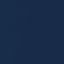
Label: SeaLake